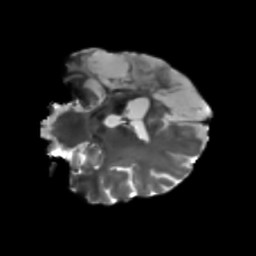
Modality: T2w
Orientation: coronal
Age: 46
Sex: male
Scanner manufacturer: siemens
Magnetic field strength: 3 T
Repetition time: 5.25 s
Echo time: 0.08 s